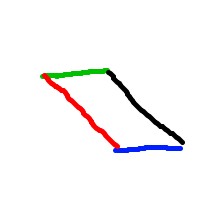
Shape: parallelogram